Question: (For testing purposes) I have written a simple Method to calculate the transpose of a nxn Matrix
'''
void transpose(const size_t _n, double* _A) {
for(uint i=0; i < _n; ++i) {
for(uint j=i+1; j < _n; ++j) {
double tmp = _A[i*_n+j];
_A[i*_n+j] = _A[j*_n+i];
_A[j*_n+i] = tmp;
}
}
}
'''
When using optimization levels O3 or Ofast I expected the compiler to unroll some loops which would lead to higher performance especially when the matrix size is a multiple of 2 (i.e., the double loop body can be performed each iteration) or similar. Instead what I measured was the exact opposite. Powers of 2 actually show a significant spike in execution time.
These spikes are also at regular intervals of 64, more pronounced at intervals of 128 and so on. Each spike extends to the neighboring matrix sizes like in the following table
'''
size n time(us)
1020 2649
1021 2815
1022 3100
1023 5428
1024 15791
1025 6778
1026 3106
1027 2847
1028 2660
1029 3038
1030 2613
'''
I compiled with a gcc version 4.8.2 but the same thing happens with a clang 3.5 so this might be some generic thing?
> So my question basically is: Why is there this periodic increase in execution time? Is it some generic thing coming with any of the optimization options (as it happens with clang and gcc alike)? If so which optimization option is causing this? And how can this be so significant that even the O0 version of the program outperforms the 03 version at multiples of 512?

---
Note the magnitude of the spikes in this (logarithmic) plot. Transposing a 1024x1024 matrix with optimization actually takes as much time as transposing a 1300x1300 matrix optimization. If this is a cache-fault / page-fault problem, then someone needs to explain to me why the memory layout is so significantly different for the optimized version of the program, that it fails for powers of two, just to recover high performance for slightly larger matrices. Shouldn't cache-faults create more of a step-like pattern? Why does the execution times go down again at all? (and why should optimization create cache-faults that weren't there before?)
---
the following should be the assembler codes that gcc produced
no optimization (O0):
'''
_Z9transposemRPd:
.LFB0:
.cfi_startproc
push rbp
.cfi_def_cfa_offset 16
.cfi_offset 6, -16
mov rbp, rsp
.cfi_def_cfa_register 6
mov QWORD PTR [rbp-24], rdi
mov QWORD PTR [rbp-32], rsi
mov DWORD PTR [rbp-4], 0
jmp .L2
.L5:
mov eax, DWORD PTR [rbp-4]
add eax, 1
mov DWORD PTR [rbp-8], eax
jmp .L3
.L4:
mov rax, QWORD PTR [rbp-32]
mov rdx, QWORD PTR [rax]
mov eax, DWORD PTR [rbp-4]
imul rax, QWORD PTR [rbp-24]
mov rcx, rax
mov eax, DWORD PTR [rbp-8]
add rax, rcx
sal rax, 3
add rax, rdx
mov rax, QWORD PTR [rax]
mov QWORD PTR [rbp-16], rax
mov rax, QWORD PTR [rbp-32]
mov rdx, QWORD PTR [rax]
mov eax, DWORD PTR [rbp-4]
imul rax, QWORD PTR [rbp-24]
mov rcx, rax
mov eax, DWORD PTR [rbp-8]
add rax, rcx
sal rax, 3
add rdx, rax
mov rax, QWORD PTR [rbp-32]
mov rcx, QWORD PTR [rax]
mov eax, DWORD PTR [rbp-8]
imul rax, QWORD PTR [rbp-24]
mov rsi, rax
mov eax, DWORD PTR [rbp-4]
add rax, rsi
sal rax, 3
add rax, rcx
mov rax, QWORD PTR [rax]
mov QWORD PTR [rdx], rax
mov rax, QWORD PTR [rbp-32]
mov rdx, QWORD PTR [rax]
mov eax, DWORD PTR [rbp-8]
imul rax, QWORD PTR [rbp-24]
mov rcx, rax
mov eax, DWORD PTR [rbp-4]
add rax, rcx
sal rax, 3
add rdx, rax
mov rax, QWORD PTR [rbp-16]
mov QWORD PTR [rdx], rax
add DWORD PTR [rbp-8], 1
.L3:
mov eax, DWORD PTR [rbp-8]
cmp rax, QWORD PTR [rbp-24]
jb .L4
add DWORD PTR [rbp-4], 1
.L2:
mov eax, DWORD PTR [rbp-4]
cmp rax, QWORD PTR [rbp-24]
jb .L5
pop rbp
.cfi_def_cfa 7, 8
ret
.cfi_endproc
.LFE0:
.size _Z9transposemRPd, .-_Z9transposemRPd
.ident "GCC: (Debian 4.8.2-15) 4.8.2"
.section .note.GNU-stack,"",@progbits
'''
with optimization (O3)
'''
_Z9transposemRPd:
.LFB0:
.cfi_startproc
push rbx
.cfi_def_cfa_offset 16
.cfi_offset 3, -16
xor r11d, r11d
xor ebx, ebx
.L2:
cmp r11, rdi
mov r9, r11
jae .L10
.p2align 4,,10
.p2align 3
.L7:
add ebx, 1
mov r11d, ebx
cmp rdi, r11
mov rax, r11
jbe .L2
mov r10, r9
mov r8, QWORD PTR [rsi]
mov edx, ebx
imul r10, rdi
.p2align 4,,10
.p2align 3
.L6:
lea rcx, [rax+r10]
add edx, 1
imul rax, rdi
lea rcx, [r8+rcx*8]
movsd xmm0, QWORD PTR [rcx]
add rax, r9
lea rax, [r8+rax*8]
movsd xmm1, QWORD PTR [rax]
movsd QWORD PTR [rcx], xmm1
movsd QWORD PTR [rax], xmm0
mov eax, edx
cmp rdi, rax
ja .L6
cmp r11, rdi
mov r9, r11
jb .L7
.L10:
pop rbx
.cfi_def_cfa_offset 8
ret
.cfi_endproc
.LFE0:
.size _Z9transposemRPd, .-_Z9transposemRPd
.ident "GCC: (Debian 4.8.2-15) 4.8.2"
.section .note.GNU-stack,"",@progbits
'''
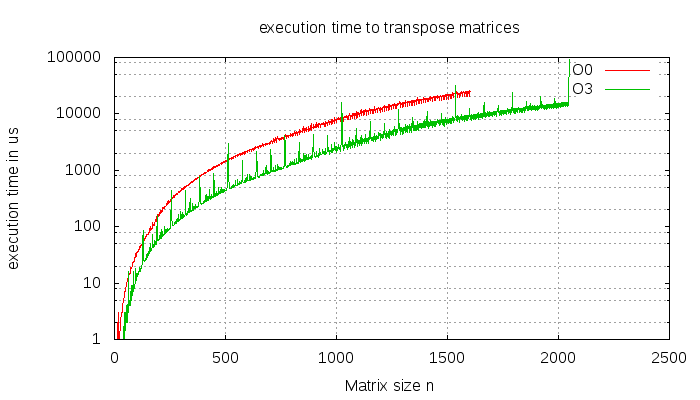
Answer: The periodic increase of execution time must be due to the cache being only N-way associative instead of fully associative. You are witnessing hash collision related to cache line selection algorithm.
The fastest L1 cache has a smaller number of cache lines than the next level L2. In each level each cache line can be filled only from a limited set of sources.
Typical HW implementations of cache line selection algorithms will just use few bits from the memory address to determine in which cache slot the data should be written -- in HW bit shifts are free.
This causes a competition between memory ranges e.g. between addresses 0x300010 and 0x341010.
In fully sequential algorithm this doesn't matter -- N is large enough for practically algorithms of the form:
'''
for (i=0;i<1000;i++) a[i] += b[i] * c[i] + d[i];
'''
But when the number of the inputs (or outputs) gets larger, which happens internally when the algorithm is optimized, having one input in the cache forces another input out of the cache.
'''
// one possible method of optimization with 2 outputs and 6 inputs
// with two unrelated execution paths -- should be faster, but maybe it isn't
for (i=0;i<500;i++) {
a[i] += b[i] * c[i] + d[i];
a[i+500] += b[i+500] * c[i+500] + d[i+500];
}
'''
A graph in <URL> illustrates 512 byte offset between matrix lines being a global worst case dimension for the particular system. When this is known, a working mitigation is to over-allocate the matrix horizontally to some other dimension 'char matrix[512][512 + 64]'.